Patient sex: F
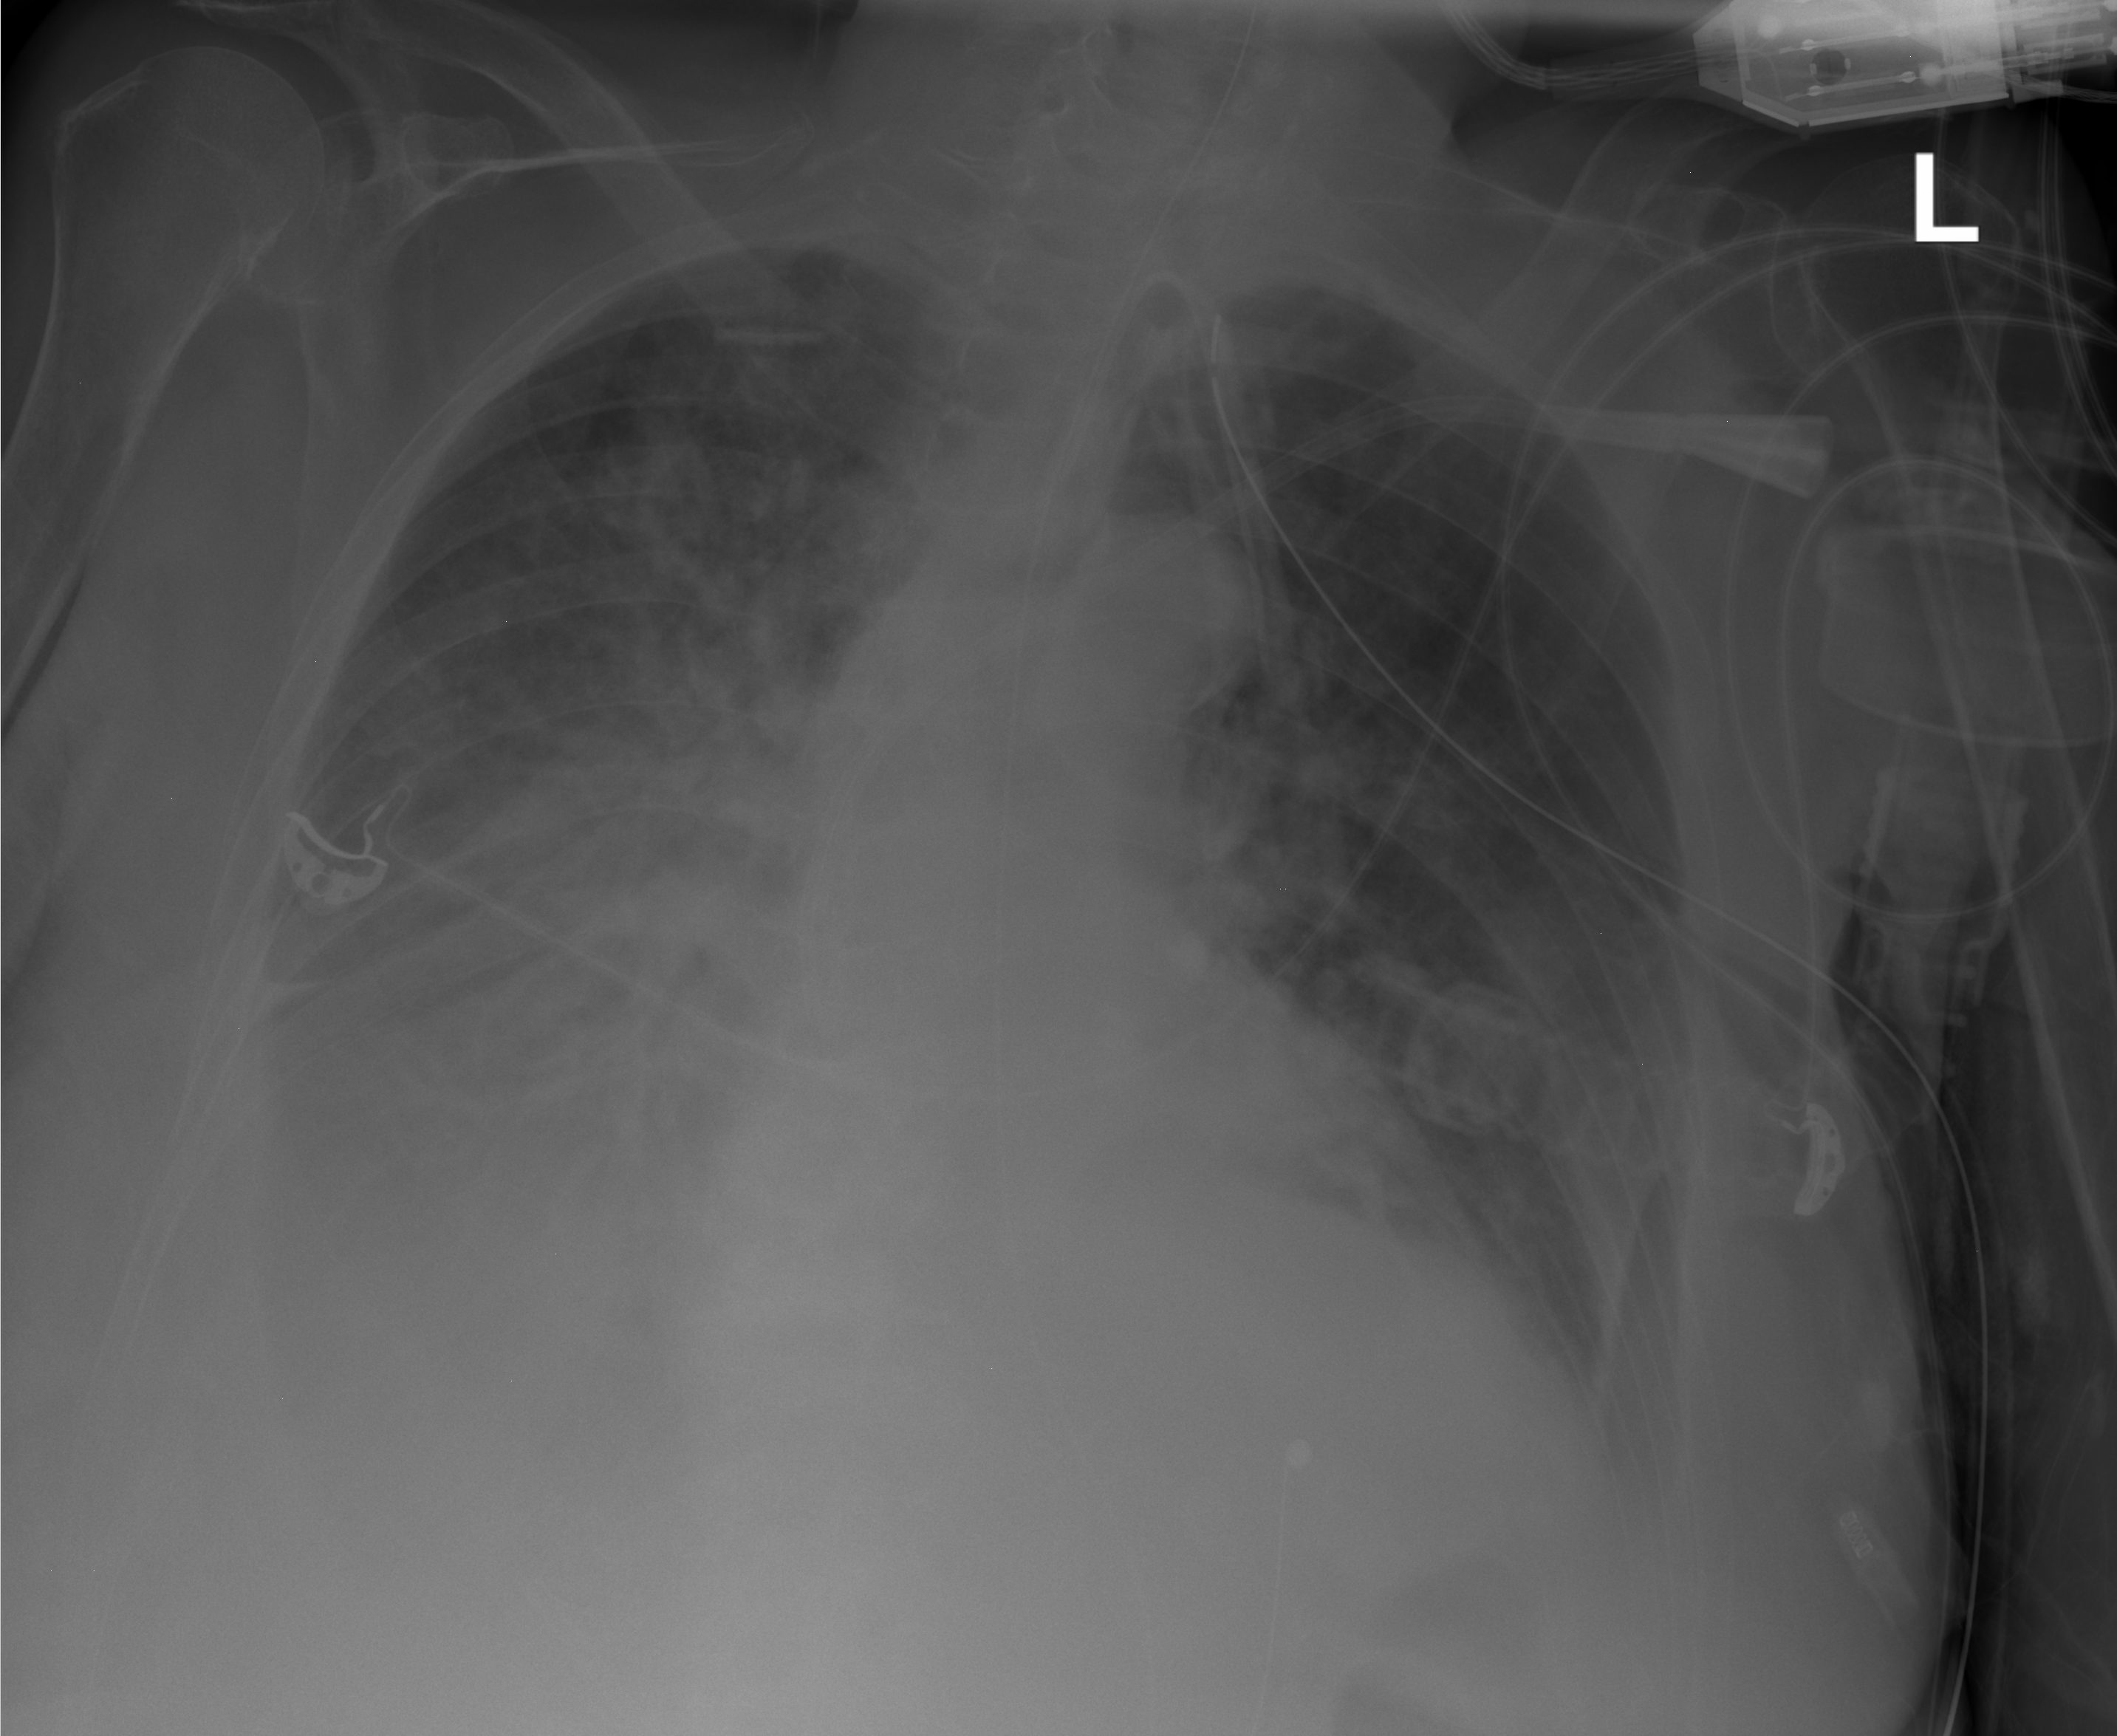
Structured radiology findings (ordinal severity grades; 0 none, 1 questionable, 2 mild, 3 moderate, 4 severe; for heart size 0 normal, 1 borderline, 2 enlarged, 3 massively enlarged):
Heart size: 2
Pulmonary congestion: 3
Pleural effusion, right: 3
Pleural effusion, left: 2
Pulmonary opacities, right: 2
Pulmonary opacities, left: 2
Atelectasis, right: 2
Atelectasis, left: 2